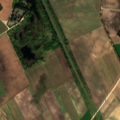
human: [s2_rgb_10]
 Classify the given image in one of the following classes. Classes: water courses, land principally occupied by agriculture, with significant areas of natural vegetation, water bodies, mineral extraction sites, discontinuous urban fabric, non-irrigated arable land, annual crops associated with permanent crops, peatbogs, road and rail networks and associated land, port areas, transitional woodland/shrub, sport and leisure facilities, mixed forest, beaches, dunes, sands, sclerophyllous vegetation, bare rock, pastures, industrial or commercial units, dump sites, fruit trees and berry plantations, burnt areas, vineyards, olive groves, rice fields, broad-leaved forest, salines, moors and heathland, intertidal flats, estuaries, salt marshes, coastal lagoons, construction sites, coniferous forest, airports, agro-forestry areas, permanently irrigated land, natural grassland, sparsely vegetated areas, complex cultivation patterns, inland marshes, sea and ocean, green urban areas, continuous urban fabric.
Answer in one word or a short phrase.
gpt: non-irrigated arable land, land principally occupied by agriculture, with significant areas of natural vegetation